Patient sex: F
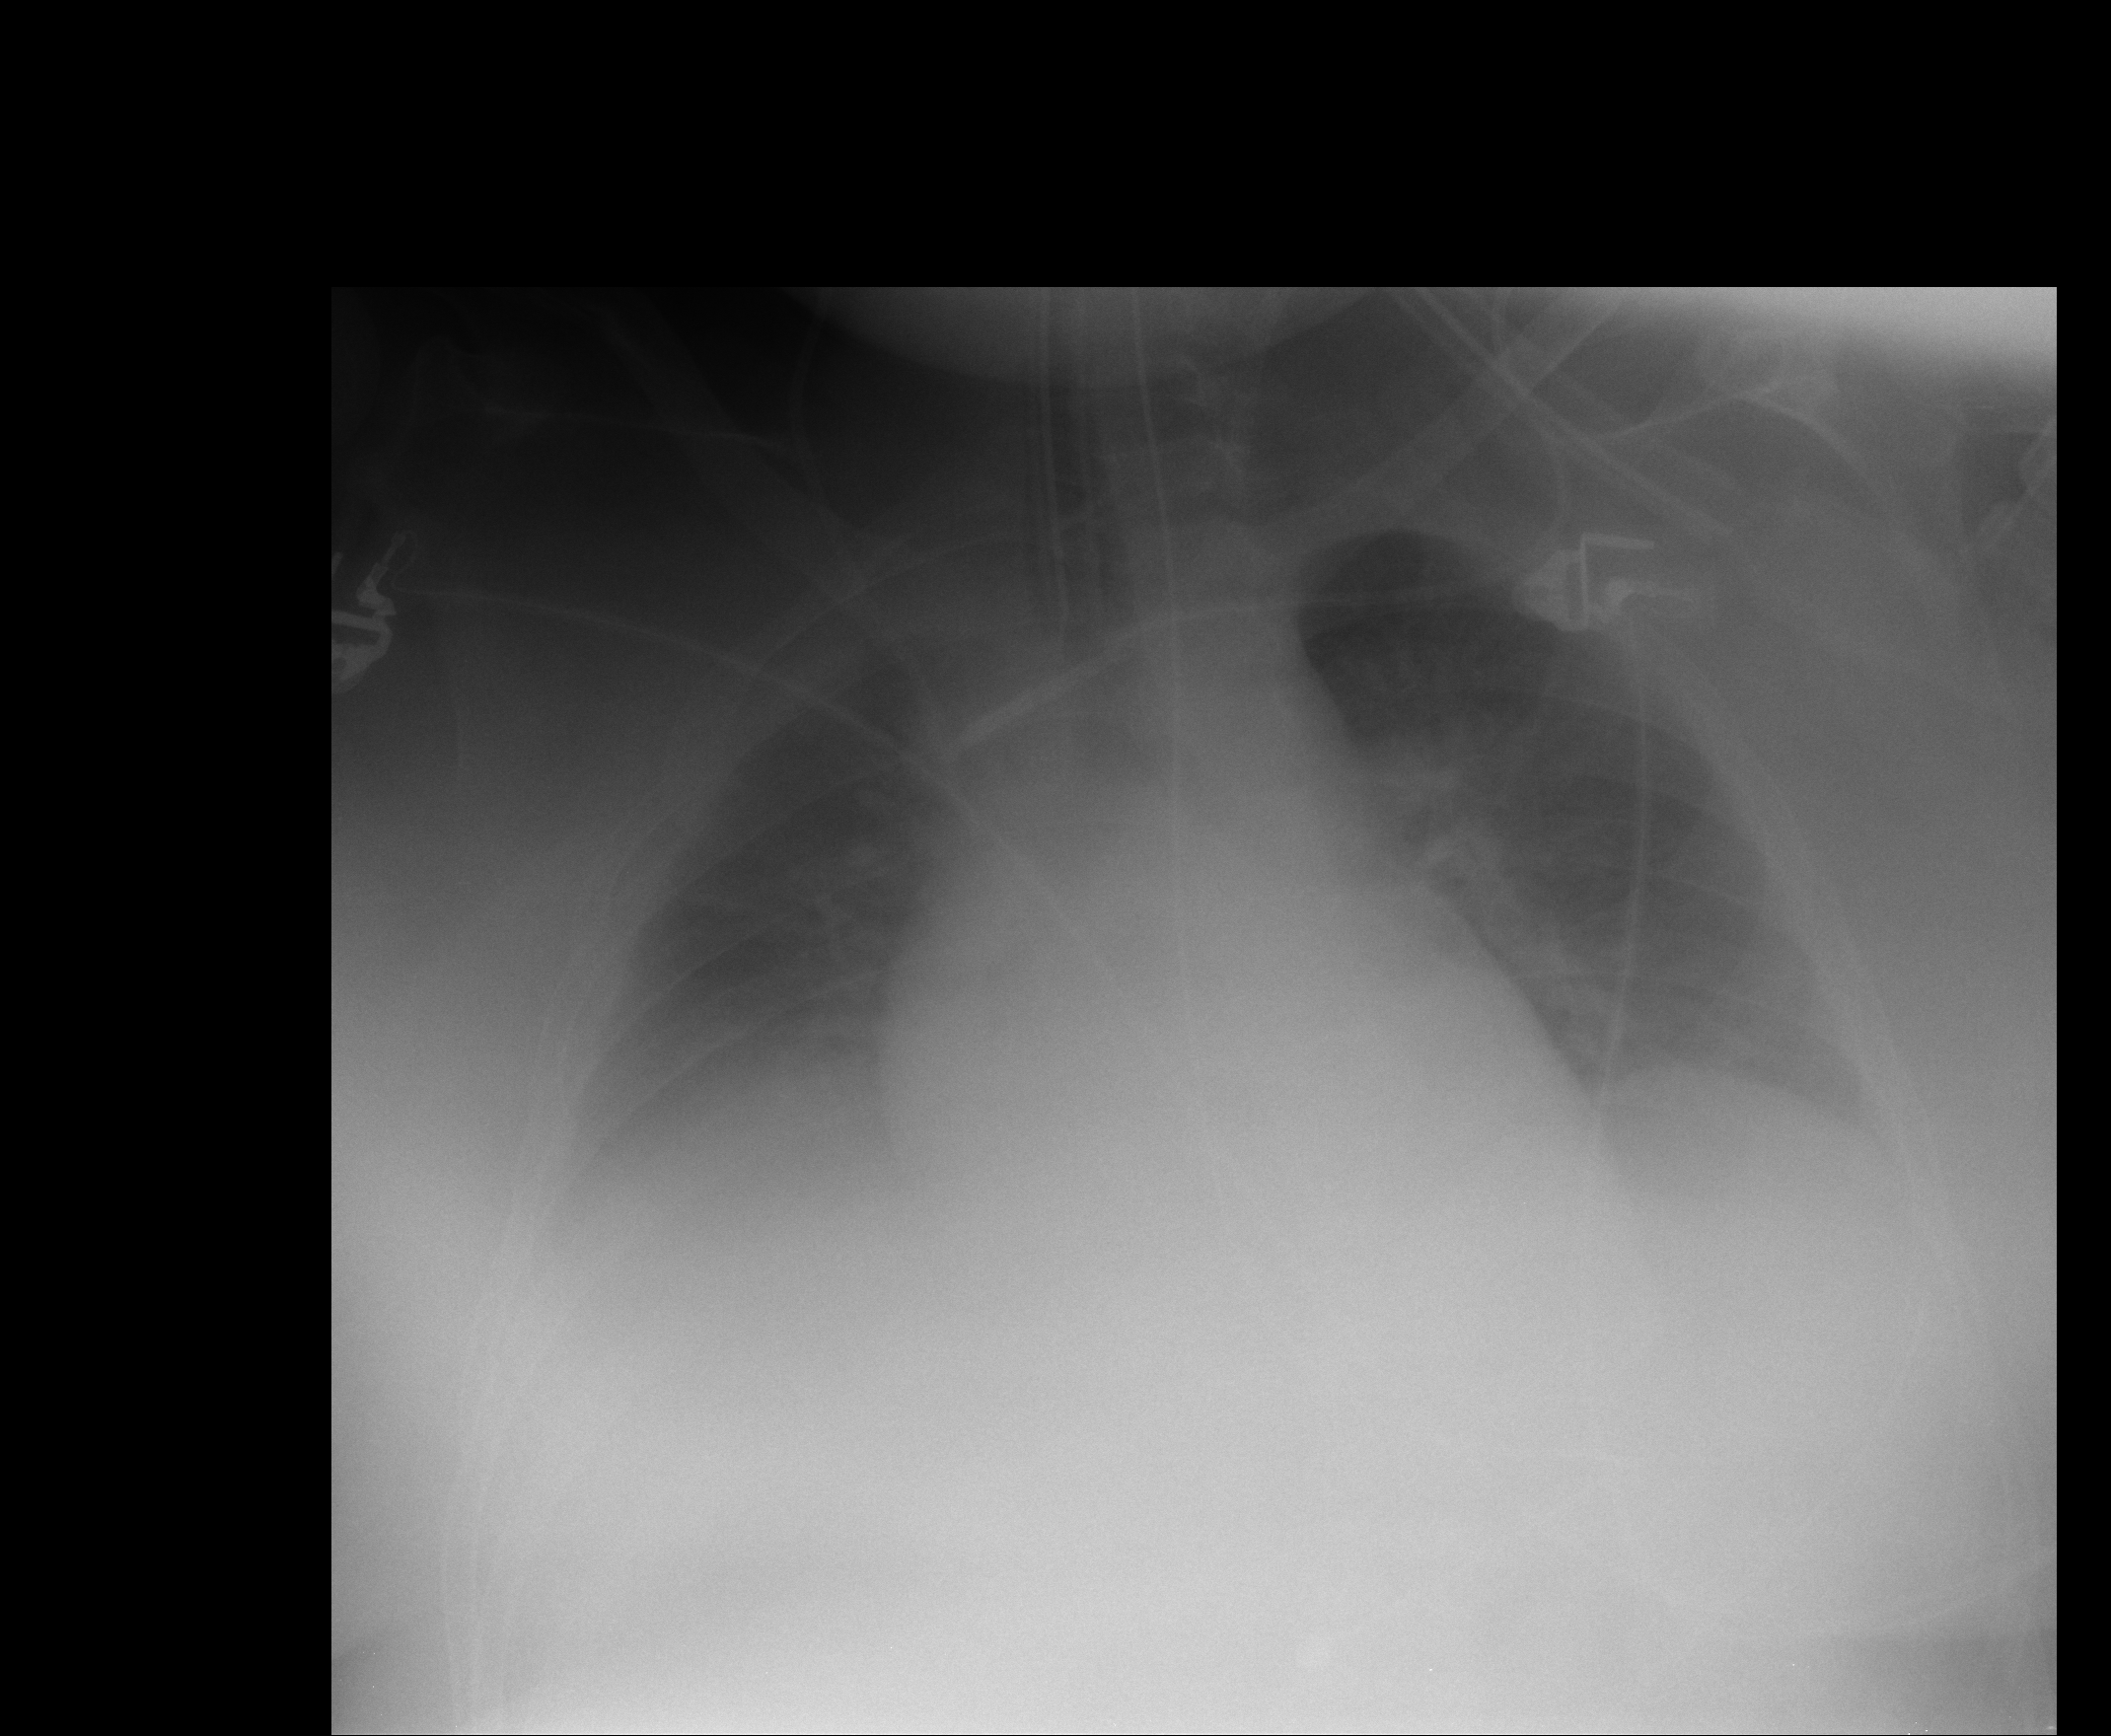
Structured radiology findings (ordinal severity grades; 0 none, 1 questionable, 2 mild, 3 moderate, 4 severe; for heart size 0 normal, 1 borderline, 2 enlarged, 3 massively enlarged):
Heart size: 0
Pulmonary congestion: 0
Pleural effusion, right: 2
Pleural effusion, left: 1
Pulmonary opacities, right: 0
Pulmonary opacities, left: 0
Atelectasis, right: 2
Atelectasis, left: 2